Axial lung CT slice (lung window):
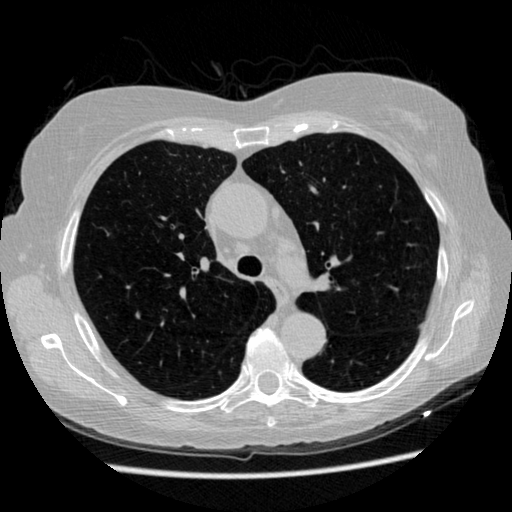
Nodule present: no